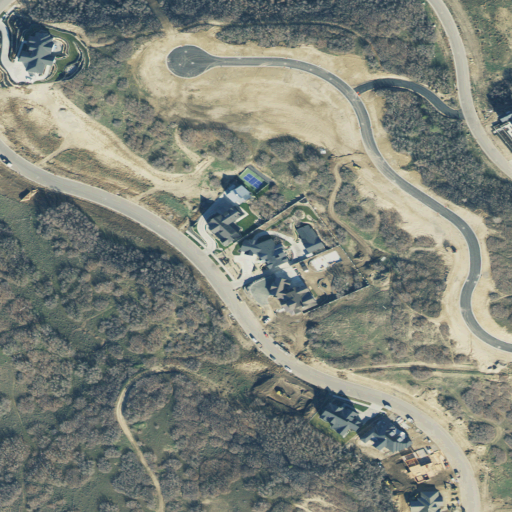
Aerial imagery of valley in Utah named Crowd Canyon containing shrub, pasture, open development, woody wetlands, low intensity development, medium intensity development, and grassland